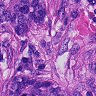
Metastatic tissue present: yes